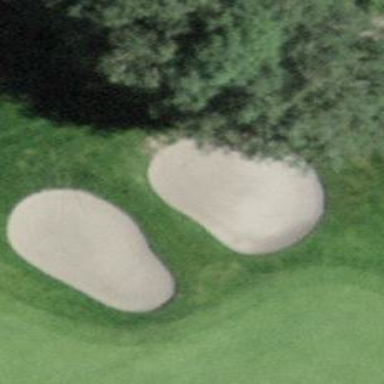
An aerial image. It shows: Golf bunker filled with sandy terrain.